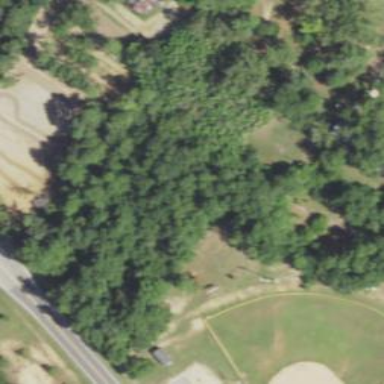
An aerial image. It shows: Disc golf hole.